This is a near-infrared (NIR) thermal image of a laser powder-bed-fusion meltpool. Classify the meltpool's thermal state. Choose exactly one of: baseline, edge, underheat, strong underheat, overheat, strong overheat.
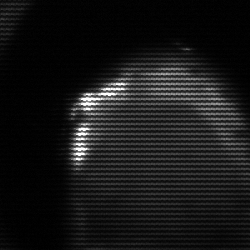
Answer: edge